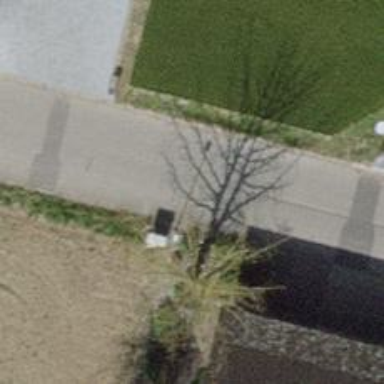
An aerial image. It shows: Power street cabinet.